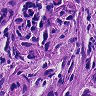
Metastatic tissue present: yes